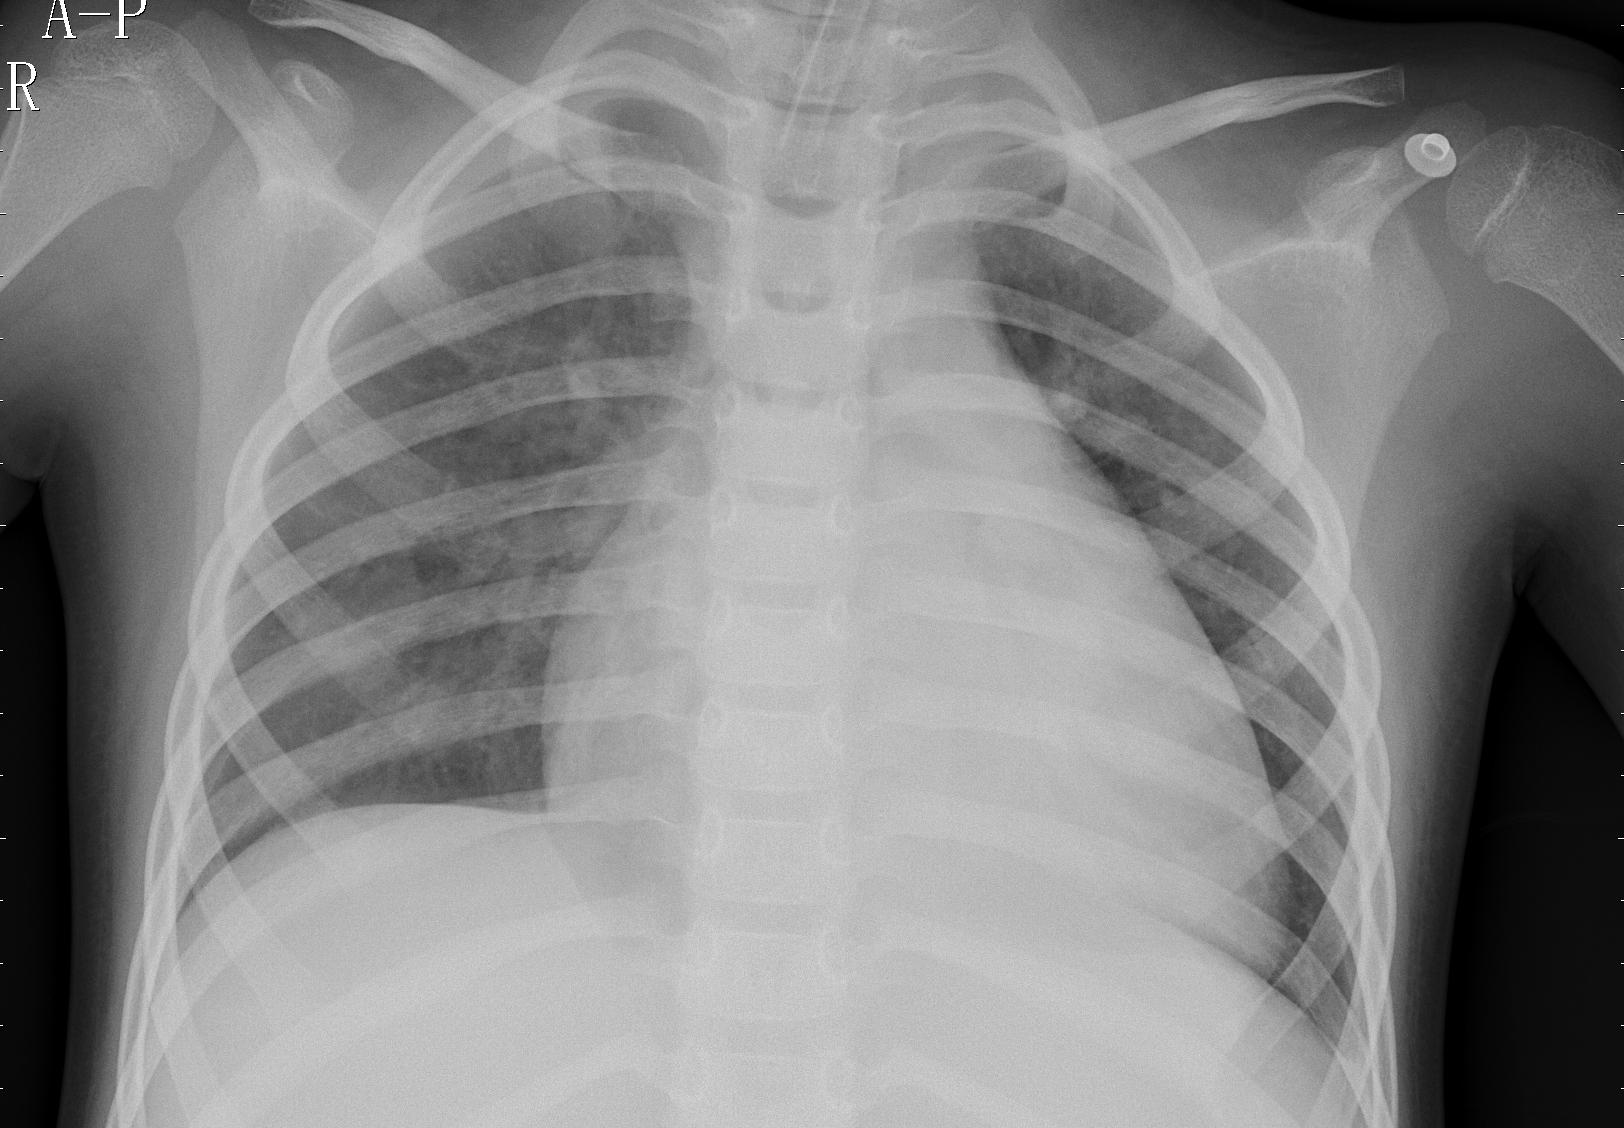
Diagnosis: PNEUMONIA